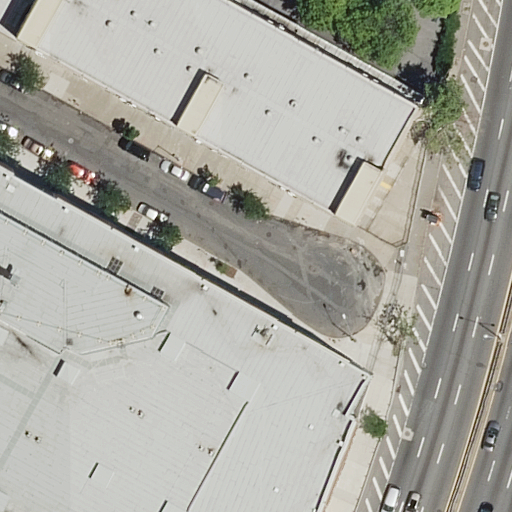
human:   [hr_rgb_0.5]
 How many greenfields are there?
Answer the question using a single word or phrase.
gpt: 0

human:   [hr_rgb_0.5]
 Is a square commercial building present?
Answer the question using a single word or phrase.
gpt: no

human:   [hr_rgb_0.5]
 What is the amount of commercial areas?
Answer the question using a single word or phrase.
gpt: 0

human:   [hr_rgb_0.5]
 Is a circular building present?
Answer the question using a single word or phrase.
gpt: no

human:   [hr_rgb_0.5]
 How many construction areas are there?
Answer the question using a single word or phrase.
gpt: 0

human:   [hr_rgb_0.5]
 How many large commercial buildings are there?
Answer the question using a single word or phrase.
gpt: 1

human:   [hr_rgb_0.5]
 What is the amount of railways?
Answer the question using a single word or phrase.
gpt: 0

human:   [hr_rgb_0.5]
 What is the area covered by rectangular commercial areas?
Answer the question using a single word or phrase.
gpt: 0m2

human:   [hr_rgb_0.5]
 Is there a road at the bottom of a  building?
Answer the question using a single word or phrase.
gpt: yes

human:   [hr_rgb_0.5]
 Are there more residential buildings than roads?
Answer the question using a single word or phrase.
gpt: no

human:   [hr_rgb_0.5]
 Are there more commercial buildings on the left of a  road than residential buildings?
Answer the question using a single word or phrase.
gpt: no

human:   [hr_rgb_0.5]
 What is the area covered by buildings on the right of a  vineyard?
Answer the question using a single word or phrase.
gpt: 0m2

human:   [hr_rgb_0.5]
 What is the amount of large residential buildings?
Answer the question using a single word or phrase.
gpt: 1

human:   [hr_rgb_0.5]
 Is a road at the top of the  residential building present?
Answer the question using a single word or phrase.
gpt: no

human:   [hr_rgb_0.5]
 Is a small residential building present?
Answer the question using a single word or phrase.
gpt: no

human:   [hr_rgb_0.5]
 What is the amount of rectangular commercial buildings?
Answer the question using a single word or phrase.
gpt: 0

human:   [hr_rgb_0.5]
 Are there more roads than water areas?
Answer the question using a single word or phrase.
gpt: yes

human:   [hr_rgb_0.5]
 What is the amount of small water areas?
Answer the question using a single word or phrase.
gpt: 0

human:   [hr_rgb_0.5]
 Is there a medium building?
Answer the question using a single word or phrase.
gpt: no

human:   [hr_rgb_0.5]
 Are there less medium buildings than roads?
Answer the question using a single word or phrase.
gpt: yes

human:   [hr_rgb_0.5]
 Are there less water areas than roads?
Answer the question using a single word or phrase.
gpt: yes

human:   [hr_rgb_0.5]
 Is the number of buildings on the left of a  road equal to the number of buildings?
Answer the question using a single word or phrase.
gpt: yes

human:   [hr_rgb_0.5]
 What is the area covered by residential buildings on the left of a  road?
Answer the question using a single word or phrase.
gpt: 1811m2

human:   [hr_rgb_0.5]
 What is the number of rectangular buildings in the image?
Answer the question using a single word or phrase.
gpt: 1

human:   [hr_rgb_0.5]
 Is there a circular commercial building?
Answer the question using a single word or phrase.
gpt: no

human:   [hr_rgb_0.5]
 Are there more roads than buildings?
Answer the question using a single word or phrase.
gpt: yes

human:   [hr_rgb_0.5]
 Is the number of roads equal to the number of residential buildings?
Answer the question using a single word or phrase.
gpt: no

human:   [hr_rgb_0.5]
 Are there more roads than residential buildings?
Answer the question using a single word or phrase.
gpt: yes

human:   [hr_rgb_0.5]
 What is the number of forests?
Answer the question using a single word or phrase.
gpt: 0

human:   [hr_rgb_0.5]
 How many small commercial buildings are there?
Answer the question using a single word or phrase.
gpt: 0

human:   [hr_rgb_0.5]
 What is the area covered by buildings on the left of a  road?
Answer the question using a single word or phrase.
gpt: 2559m2

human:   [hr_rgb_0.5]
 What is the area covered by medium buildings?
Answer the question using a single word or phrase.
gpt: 0m2

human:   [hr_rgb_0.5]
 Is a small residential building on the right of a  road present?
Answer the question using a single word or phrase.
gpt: no

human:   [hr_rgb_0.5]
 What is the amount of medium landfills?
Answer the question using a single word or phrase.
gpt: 0

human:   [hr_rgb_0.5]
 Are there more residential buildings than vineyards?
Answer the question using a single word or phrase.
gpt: yes

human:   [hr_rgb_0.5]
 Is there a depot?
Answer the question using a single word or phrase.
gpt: no